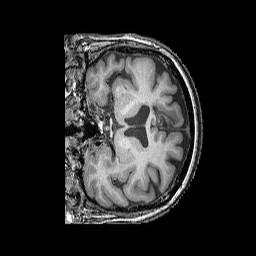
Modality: T1w
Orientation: coronal
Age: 76
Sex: female
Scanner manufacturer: siemens
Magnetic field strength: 3 T
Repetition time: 2.25 s
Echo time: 0.00411 s